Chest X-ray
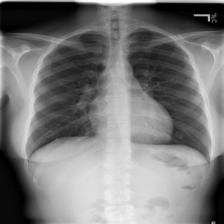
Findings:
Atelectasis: negative
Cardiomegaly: negative
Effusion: negative
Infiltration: negative
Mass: negative
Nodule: negative
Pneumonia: negative
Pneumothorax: negative
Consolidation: negative
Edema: negative
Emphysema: negative
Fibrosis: negative
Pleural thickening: negative
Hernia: negative